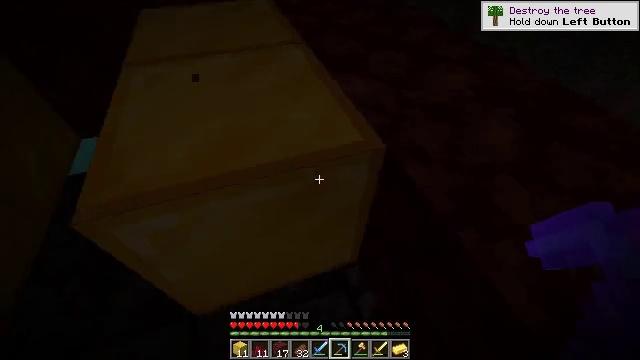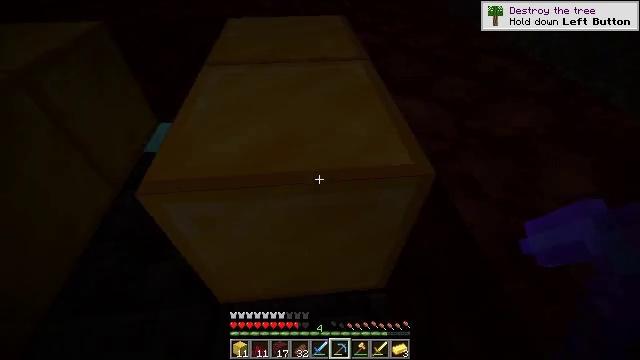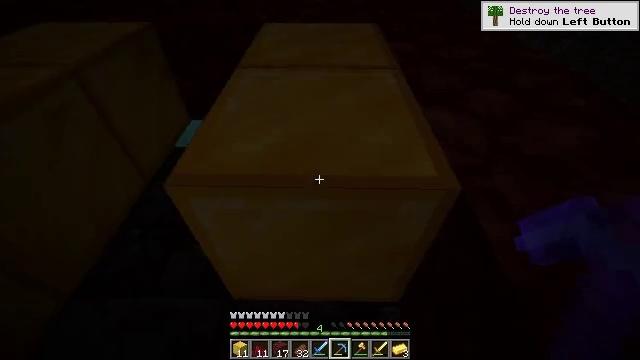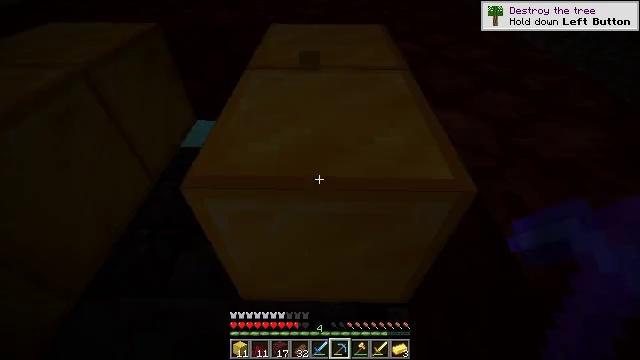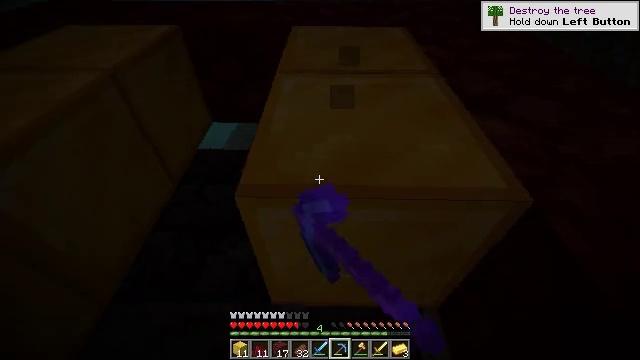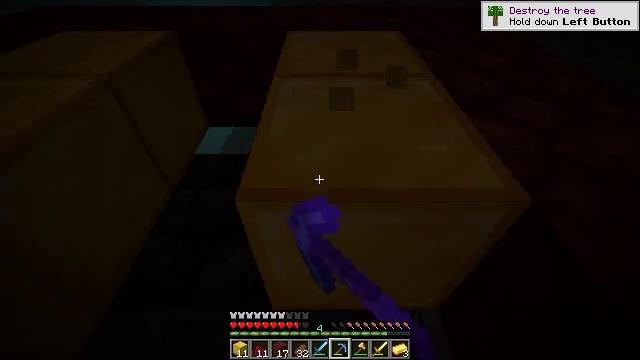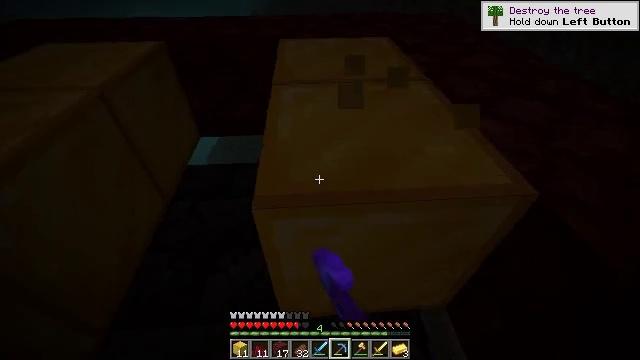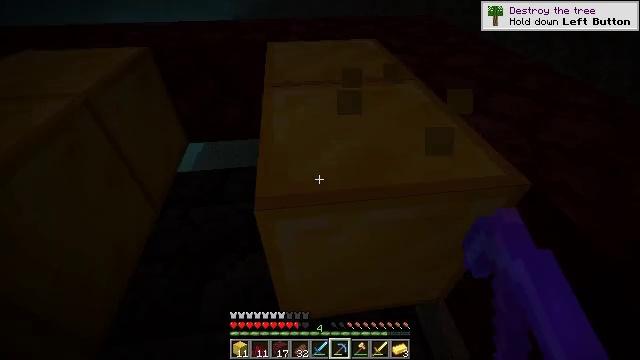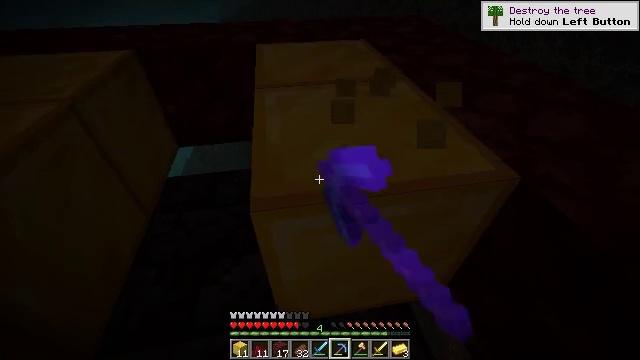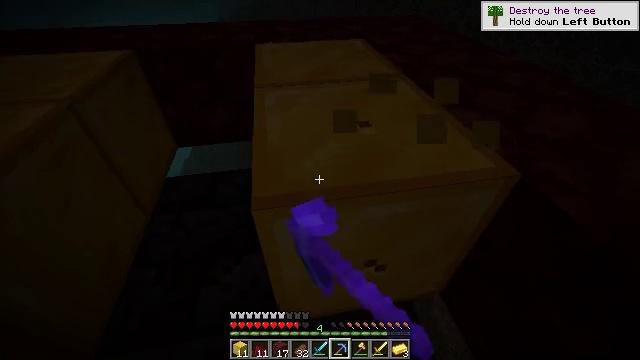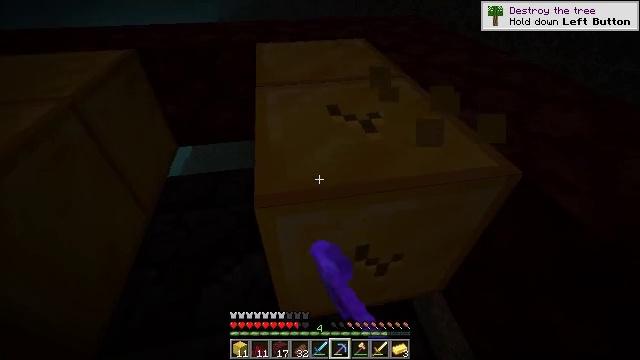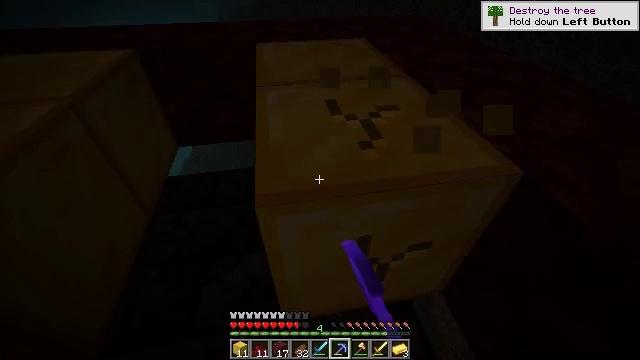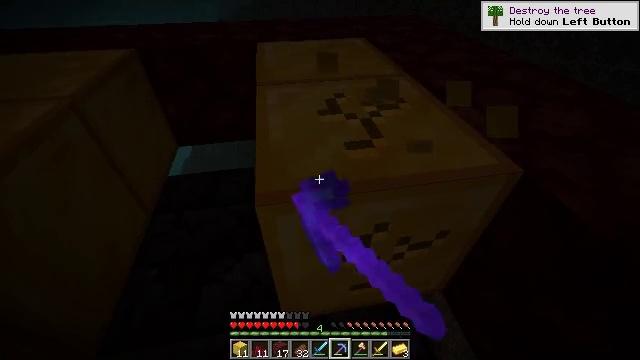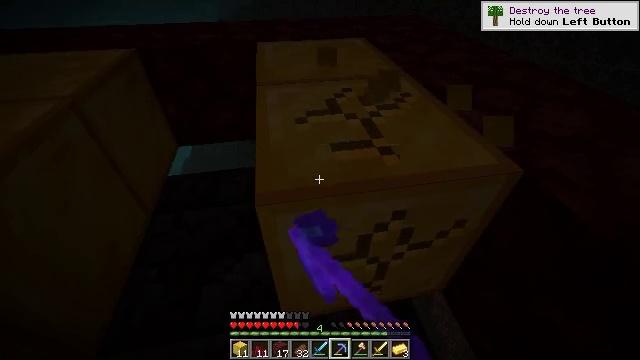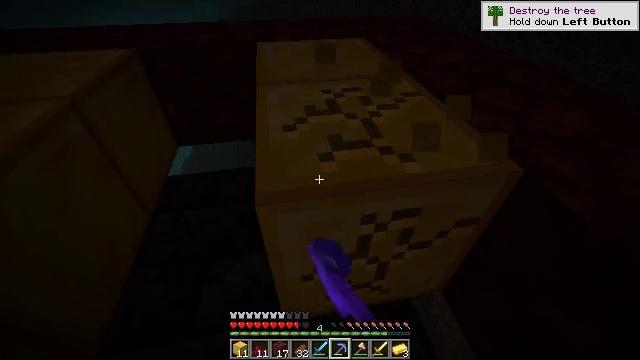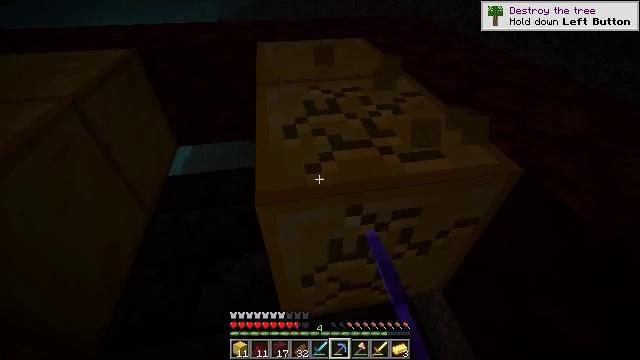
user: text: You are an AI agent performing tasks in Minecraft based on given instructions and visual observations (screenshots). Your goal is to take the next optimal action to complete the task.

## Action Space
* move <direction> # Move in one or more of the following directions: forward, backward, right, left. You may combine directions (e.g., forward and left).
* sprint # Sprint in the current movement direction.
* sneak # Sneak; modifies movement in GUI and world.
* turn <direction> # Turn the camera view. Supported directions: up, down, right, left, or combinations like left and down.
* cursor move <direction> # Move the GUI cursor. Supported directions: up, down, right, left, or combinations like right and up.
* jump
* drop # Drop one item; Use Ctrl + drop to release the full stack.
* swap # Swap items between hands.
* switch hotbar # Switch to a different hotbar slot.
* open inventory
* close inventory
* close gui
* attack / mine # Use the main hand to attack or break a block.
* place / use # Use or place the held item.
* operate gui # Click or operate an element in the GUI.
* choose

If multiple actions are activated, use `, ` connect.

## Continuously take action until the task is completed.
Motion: motion action
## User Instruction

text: Break the gold block to collect it.
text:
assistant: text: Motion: turn left and up
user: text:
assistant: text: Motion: turn left and up
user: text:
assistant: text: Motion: move left, attack / mine
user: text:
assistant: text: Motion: move left, attack / mine
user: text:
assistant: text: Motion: turn right, attack / mine
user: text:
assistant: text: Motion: turn right and up, attack / mine
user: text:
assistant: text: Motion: turn right, attack / mine
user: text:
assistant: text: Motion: turn right, attack / mine
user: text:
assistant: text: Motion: attack / mine
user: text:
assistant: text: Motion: attack / mine
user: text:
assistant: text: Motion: attack / mine
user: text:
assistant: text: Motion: attack / mine
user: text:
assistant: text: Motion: attack / mine
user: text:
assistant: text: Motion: attack / mine
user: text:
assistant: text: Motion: attack / mine
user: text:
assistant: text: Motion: attack / mine
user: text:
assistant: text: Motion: attack / mine
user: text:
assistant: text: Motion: attack / mine
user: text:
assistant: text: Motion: attack / mine
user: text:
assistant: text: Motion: attack / mine
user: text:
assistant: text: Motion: attack / mine
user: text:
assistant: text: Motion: attack / mine
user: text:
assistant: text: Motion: attack / mine
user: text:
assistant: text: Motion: move forward, attack / mine
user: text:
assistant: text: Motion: move forward, attack / mine
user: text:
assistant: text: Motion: move forward, turn right
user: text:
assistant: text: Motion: move forward, turn right
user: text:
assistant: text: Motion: move forward, turn right and up
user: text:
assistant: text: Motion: move forward, turn right
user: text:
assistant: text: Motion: move forward